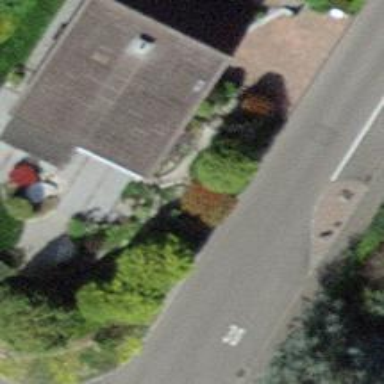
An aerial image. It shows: Simple and straightforward house.